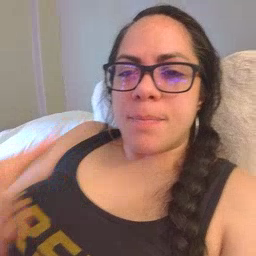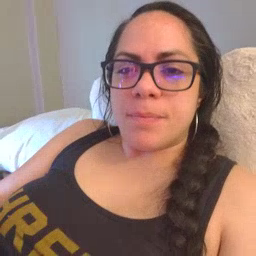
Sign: lamp